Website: home-depot
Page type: address-validator
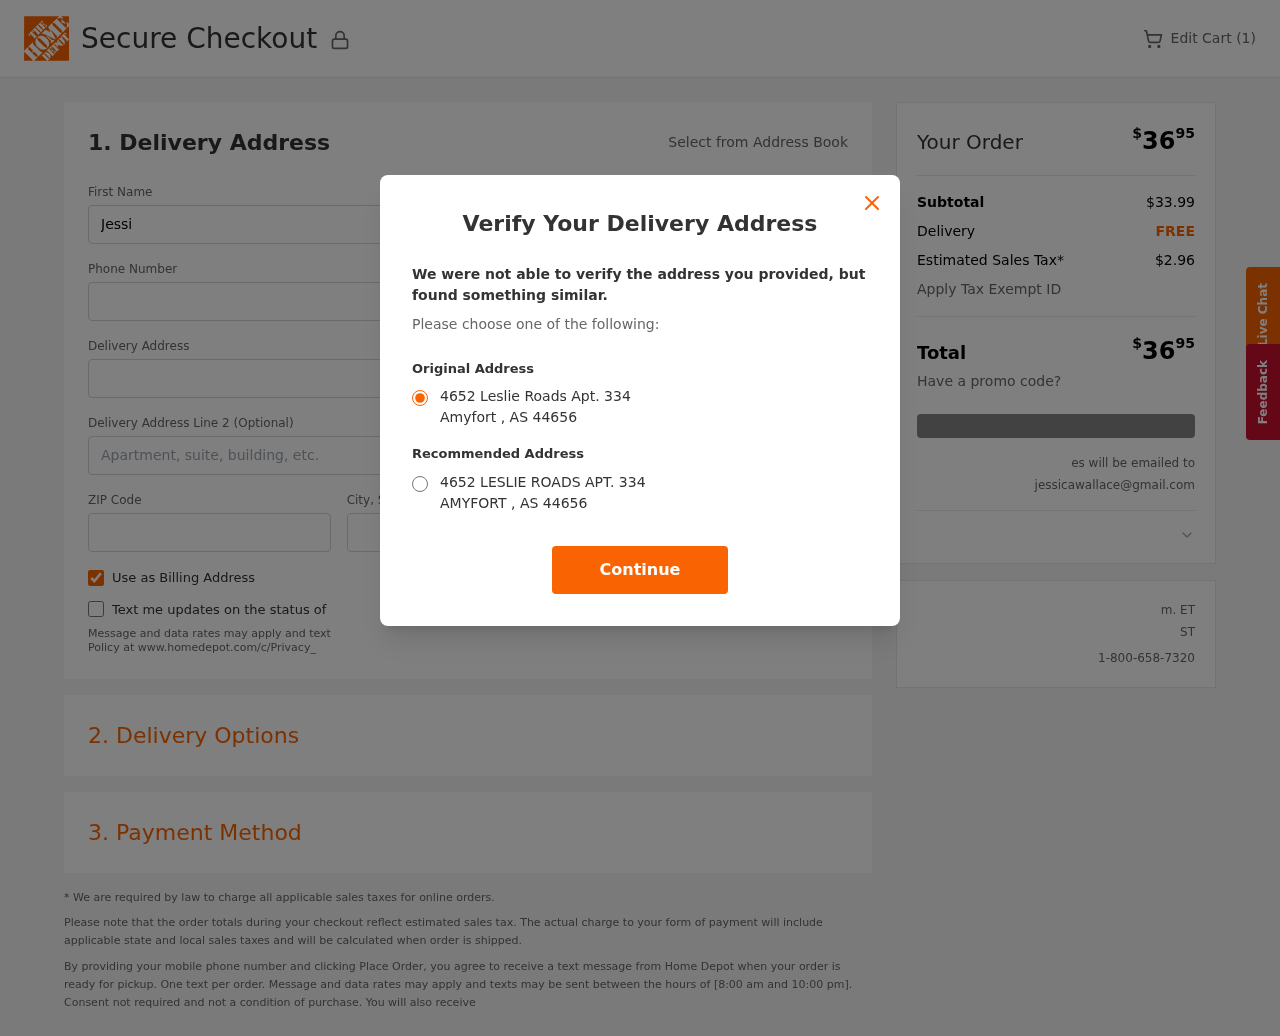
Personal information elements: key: PII_CITY
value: Amyfort
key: PII_EMAIL
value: jessicawallace@gmail.com
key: PII_POSTCODE
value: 44656
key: PII_STATE_ABBR
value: AS
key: PII_STREET
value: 4652 Leslie Roads Apt. 334
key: PII_FIRSTNAME
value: Jessica
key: PII_LASTNAME
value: Wallace
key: PII_PHONE
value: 7292376101
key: PII_CITY_STATE
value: Amyfort, AS
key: PII_STREET_ALT
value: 4652 LESLIE ROADS APT. 334
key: PII_CITY_ALT
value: AMYFORT
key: PII_STATE
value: AS
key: PII_POSTCODE_FULL
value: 44656
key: PII_POSTCODE_NUMERIC
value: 44656
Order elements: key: ORDER_NUM_ITEMS
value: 1
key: ORDER_TOTAL
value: $3695
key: ORDER_SUBTOTAL
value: $33.99
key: ORDER_SHIPPING_COST
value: FREE
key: ORDER_TAX
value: $2.96